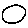
Label: circle